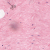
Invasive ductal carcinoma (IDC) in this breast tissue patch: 0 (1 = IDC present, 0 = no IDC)